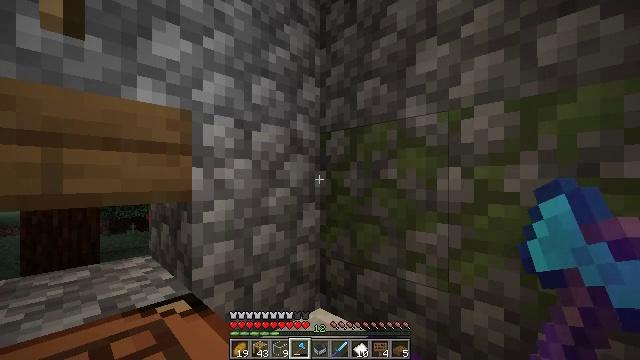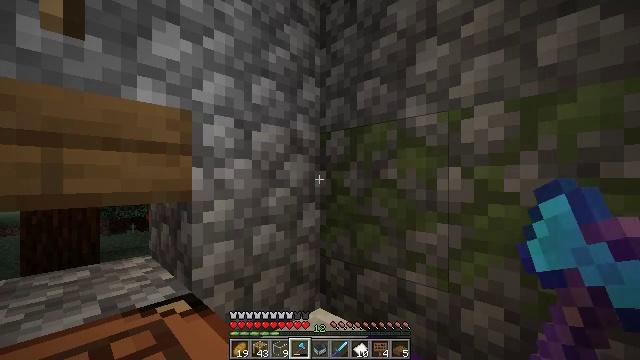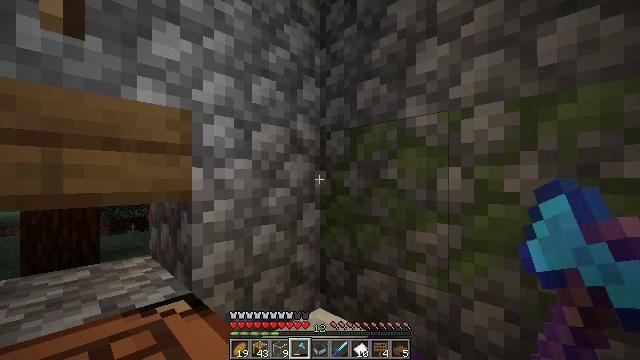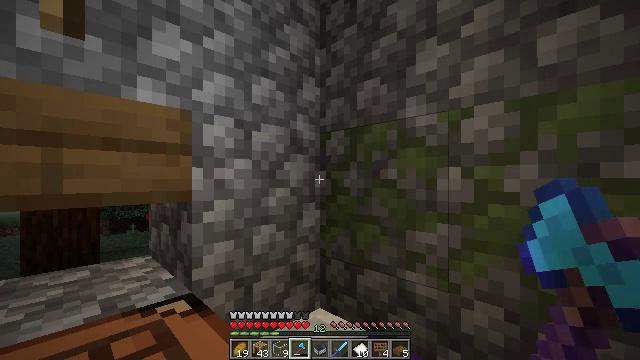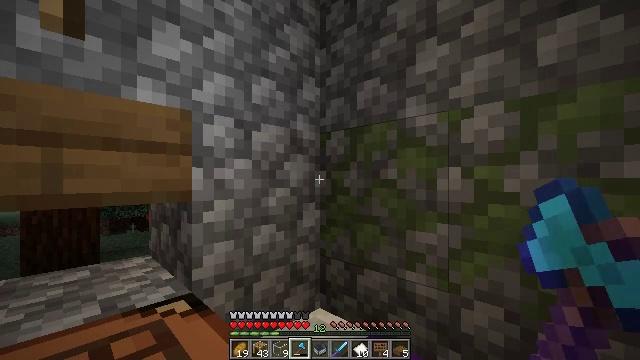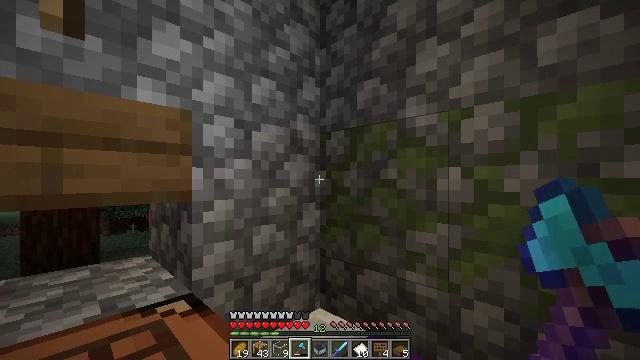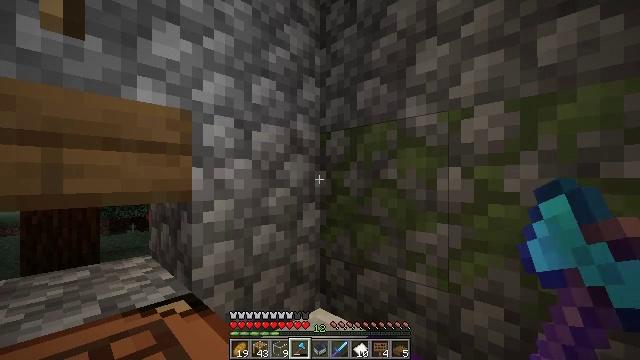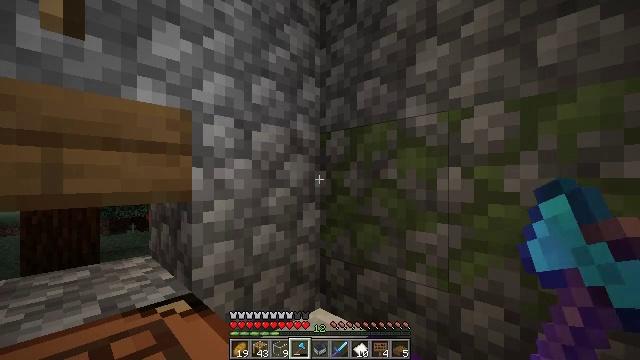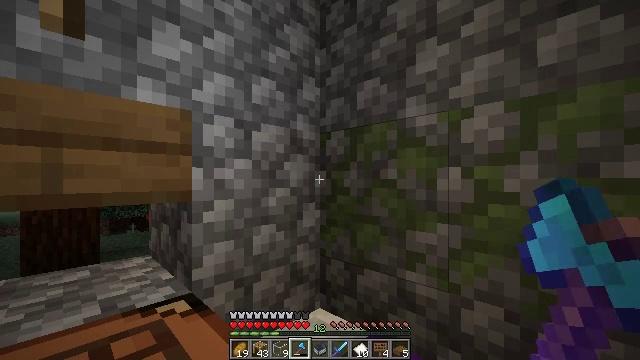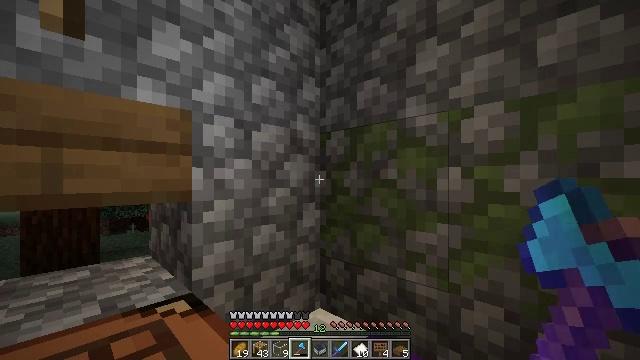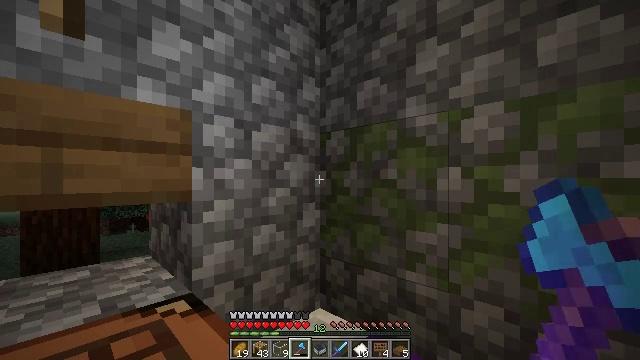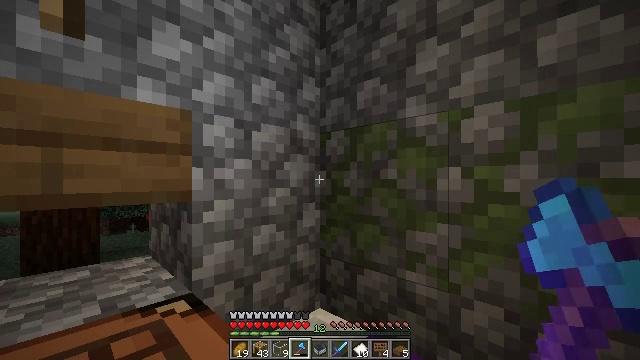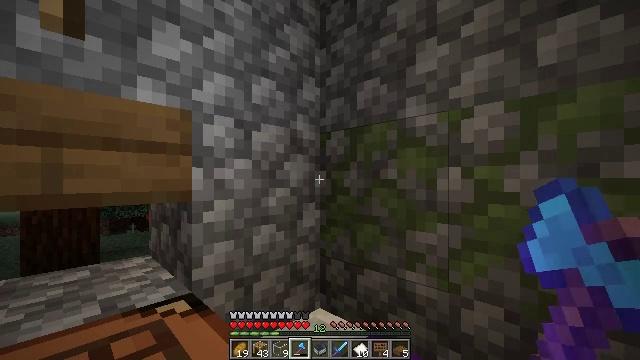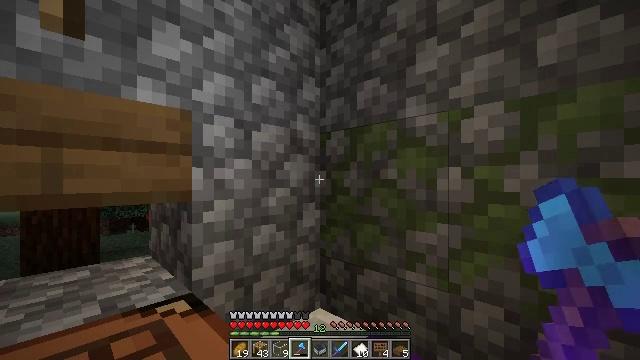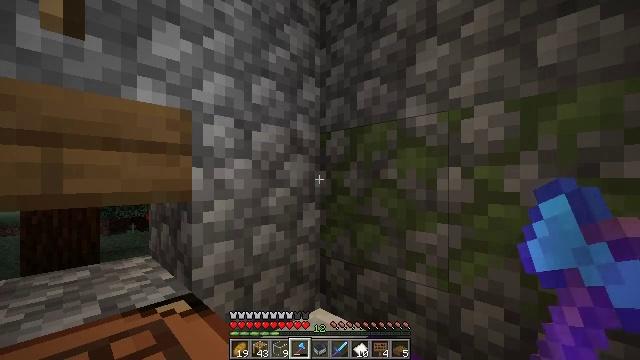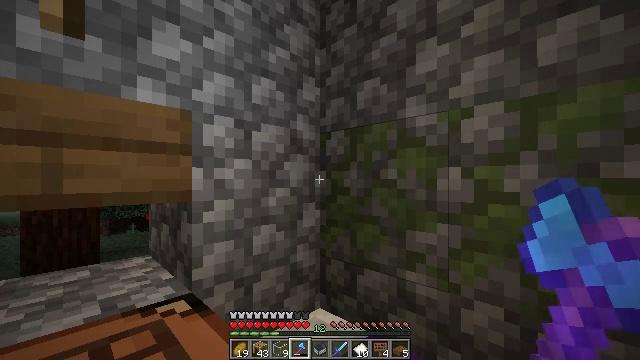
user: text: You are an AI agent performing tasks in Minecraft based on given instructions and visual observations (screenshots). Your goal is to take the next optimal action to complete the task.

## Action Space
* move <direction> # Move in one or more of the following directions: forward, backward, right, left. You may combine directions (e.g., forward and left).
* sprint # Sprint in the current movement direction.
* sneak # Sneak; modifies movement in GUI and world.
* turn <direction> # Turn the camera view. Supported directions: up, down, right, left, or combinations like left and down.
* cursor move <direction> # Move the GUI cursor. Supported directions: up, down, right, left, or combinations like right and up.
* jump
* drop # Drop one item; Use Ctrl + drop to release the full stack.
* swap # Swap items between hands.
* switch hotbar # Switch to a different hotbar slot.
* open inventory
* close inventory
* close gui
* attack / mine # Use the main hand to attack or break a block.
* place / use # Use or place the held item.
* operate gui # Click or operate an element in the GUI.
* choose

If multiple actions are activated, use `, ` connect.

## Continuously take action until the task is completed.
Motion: motion action
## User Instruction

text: Produce iron boots with iron ingots in the crafting table.
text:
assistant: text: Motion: no_op
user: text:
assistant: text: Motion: no_op
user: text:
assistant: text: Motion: no_op
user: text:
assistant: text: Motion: no_op
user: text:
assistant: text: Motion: no_op
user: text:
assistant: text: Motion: no_op
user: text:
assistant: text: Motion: no_op
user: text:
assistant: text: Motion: no_op
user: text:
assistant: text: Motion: no_op
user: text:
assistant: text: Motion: no_op
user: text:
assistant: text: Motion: no_op
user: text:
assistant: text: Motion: no_op
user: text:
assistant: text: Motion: no_op
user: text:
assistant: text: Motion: no_op
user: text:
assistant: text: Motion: no_op
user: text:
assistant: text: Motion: no_op
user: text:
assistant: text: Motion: no_op
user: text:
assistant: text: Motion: no_op
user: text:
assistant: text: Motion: no_op
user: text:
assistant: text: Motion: no_op
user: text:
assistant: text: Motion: no_op
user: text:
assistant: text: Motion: no_op
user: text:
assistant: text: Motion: no_op
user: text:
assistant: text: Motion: no_op
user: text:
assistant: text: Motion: no_op
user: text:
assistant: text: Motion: no_op
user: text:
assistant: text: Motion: no_op
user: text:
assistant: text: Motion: no_op
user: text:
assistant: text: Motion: no_op
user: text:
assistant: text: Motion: no_op